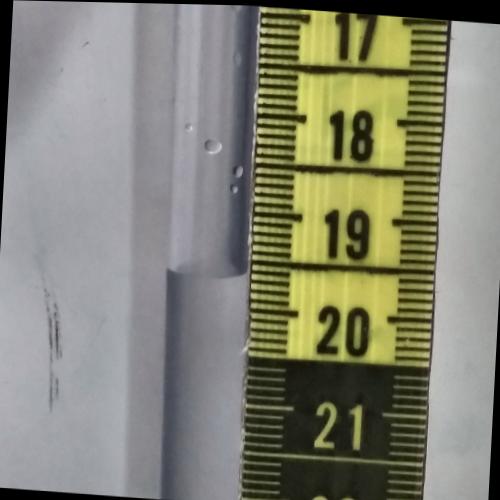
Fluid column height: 19.6 cm